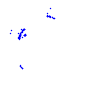
Particle: kaon